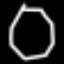
Label: octagon